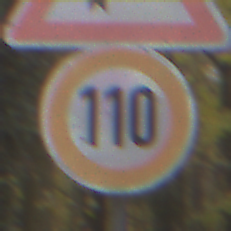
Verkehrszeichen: Geschwindigkeit110
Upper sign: KurveRechts
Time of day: MorningAfternoon
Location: Outdoor (Nature)
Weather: Overcast
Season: Autumn
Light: Natural